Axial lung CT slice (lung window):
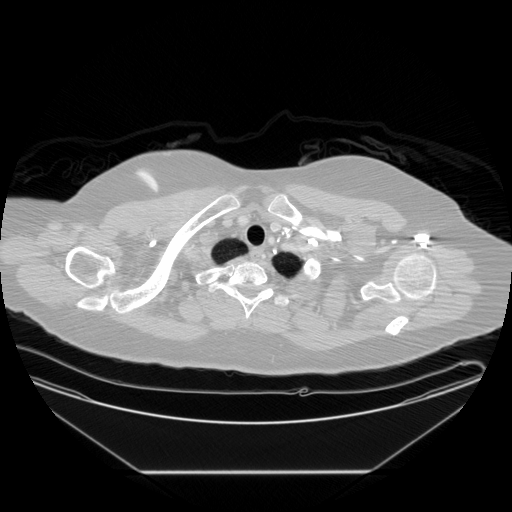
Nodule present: no